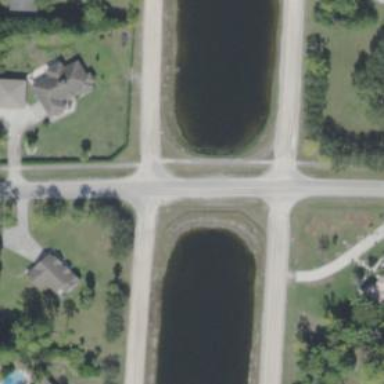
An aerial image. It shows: Canal culvert running through tunnel.